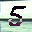
Label: 5